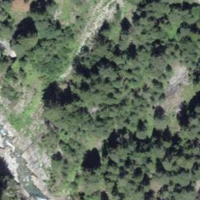
EUNIS habitat code: 50
Species observed at this site:
Lasiommata maera
Clinopodium alpinum